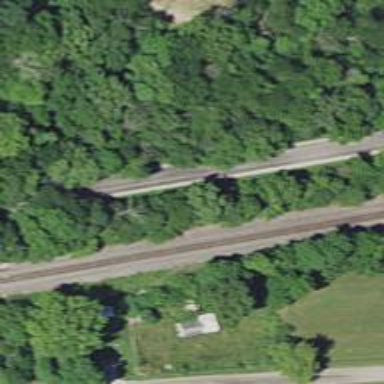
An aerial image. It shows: Railway track.